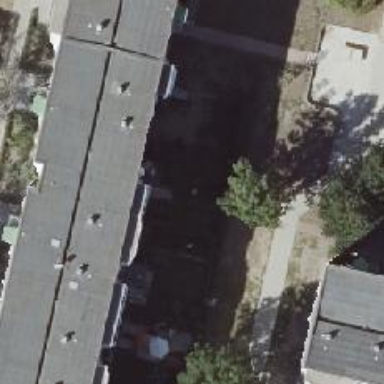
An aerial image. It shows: Apartment building with flat roof.